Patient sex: M
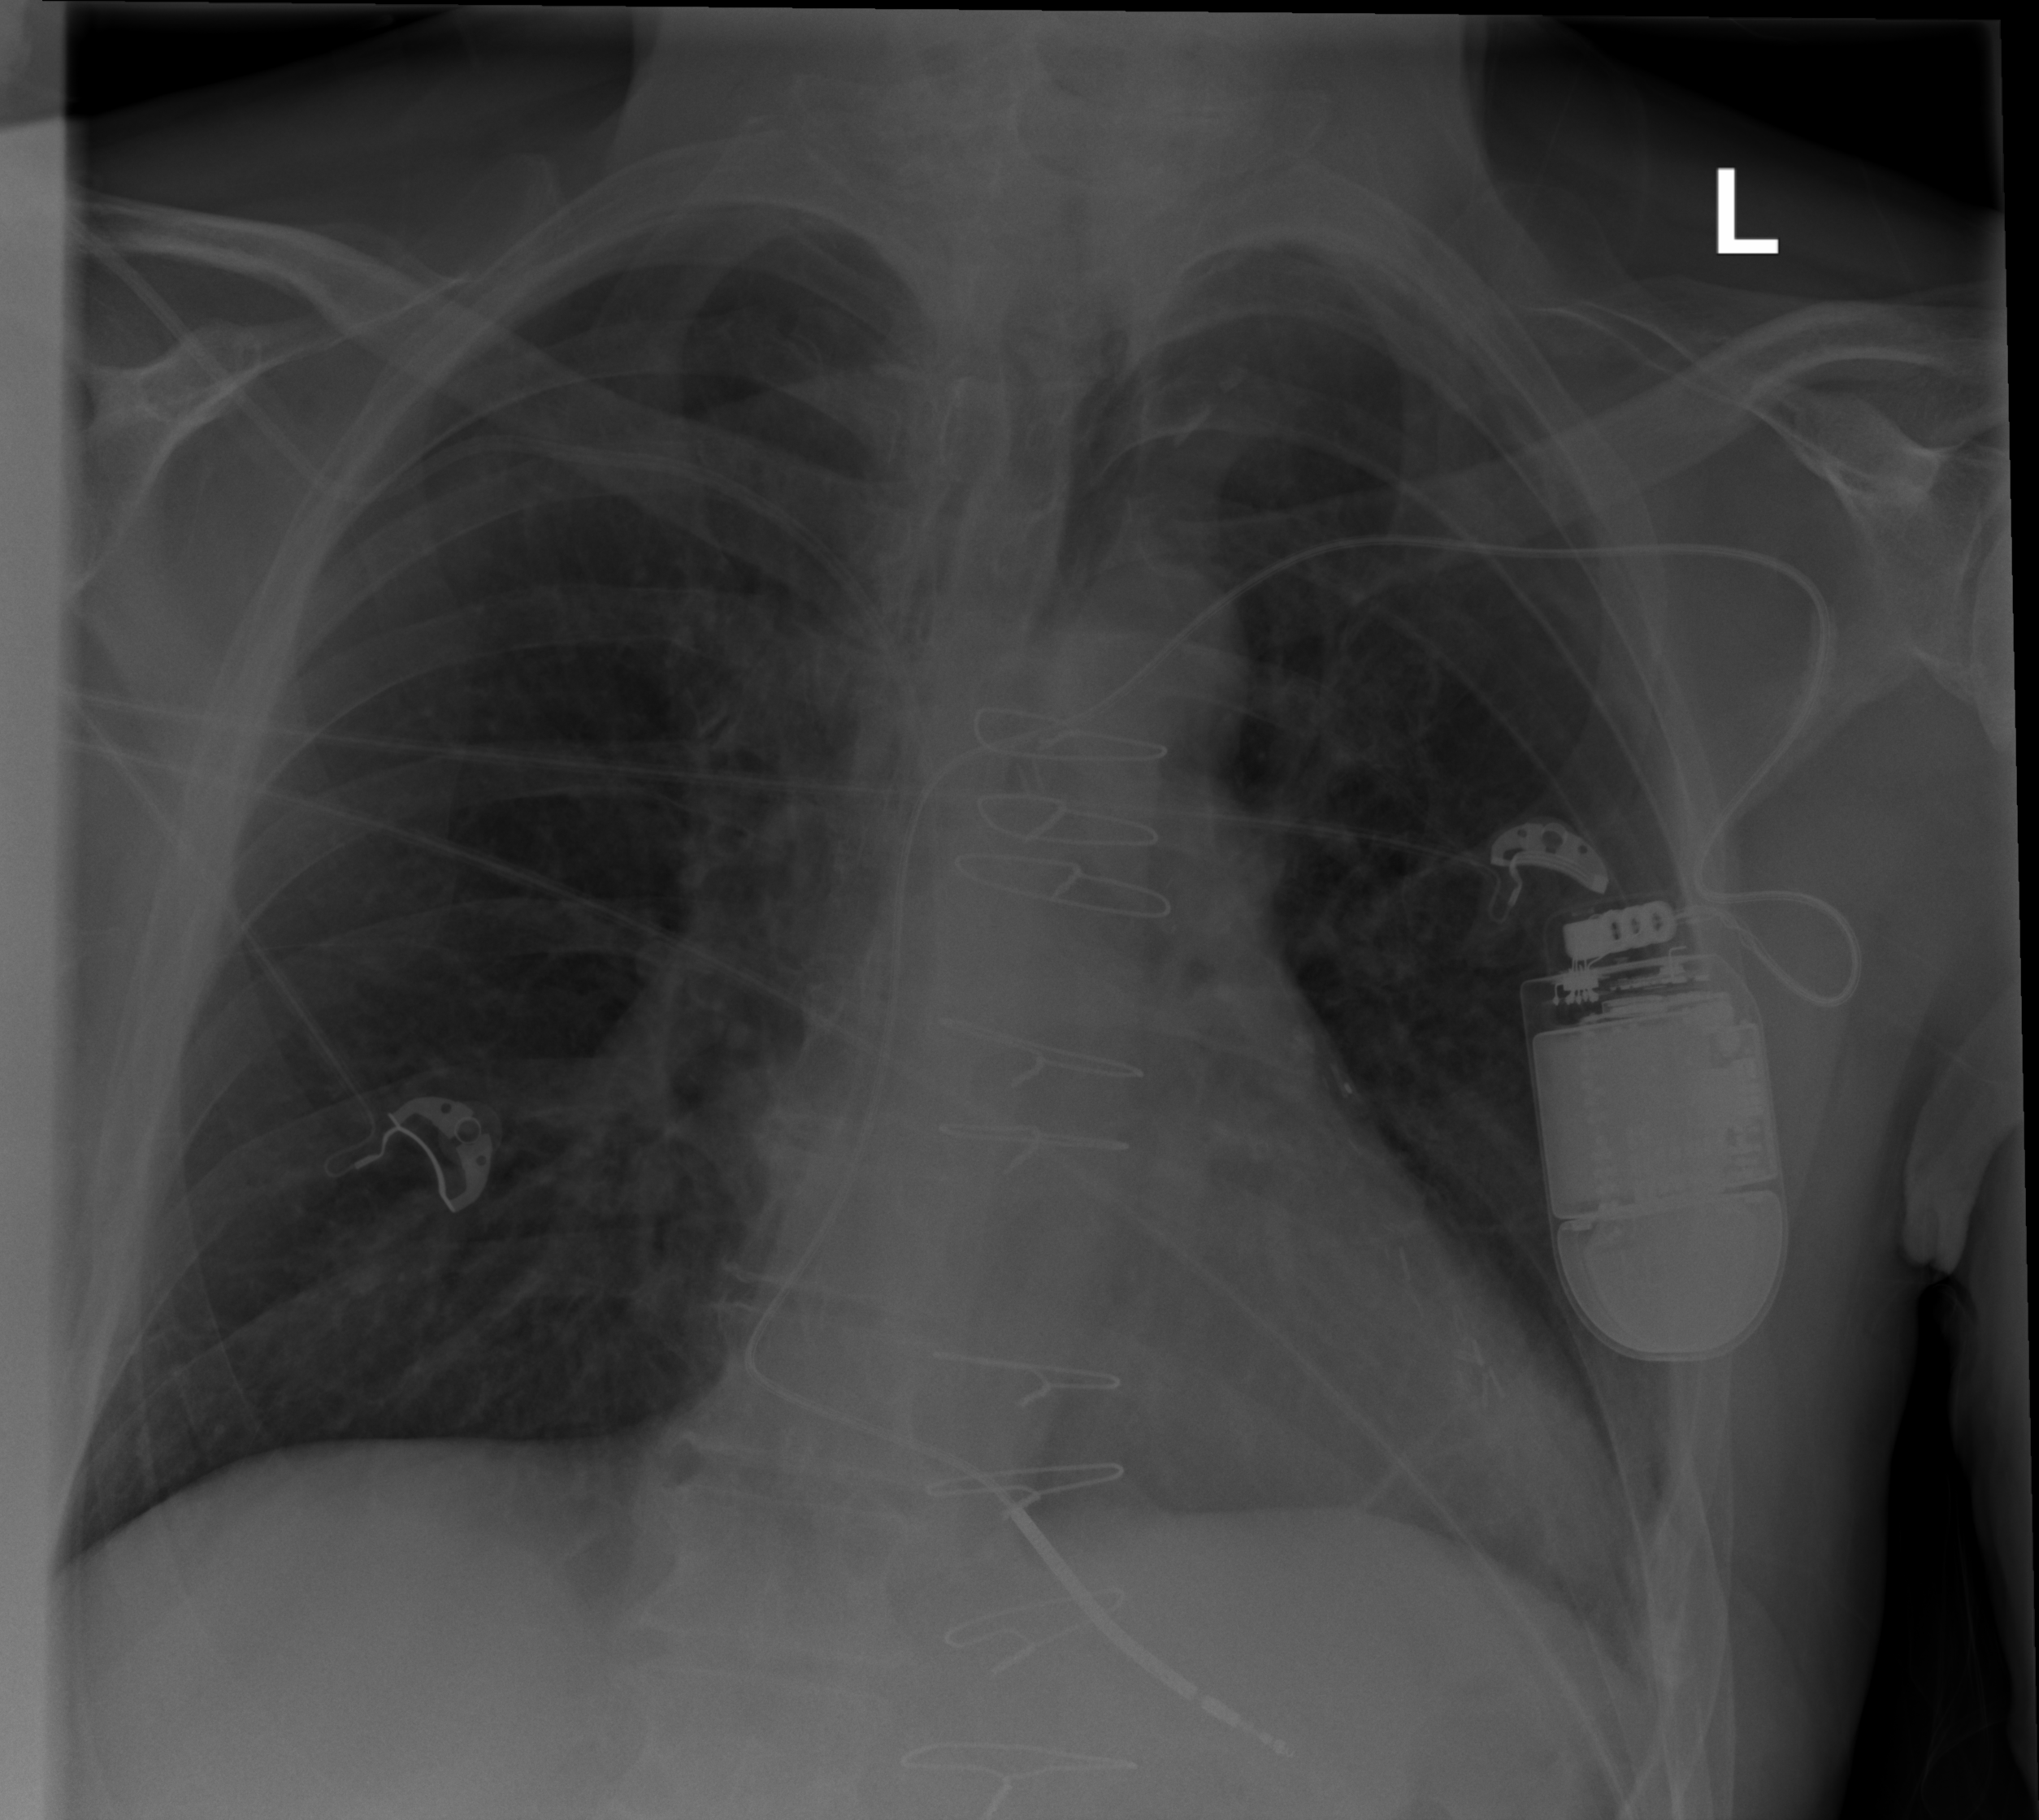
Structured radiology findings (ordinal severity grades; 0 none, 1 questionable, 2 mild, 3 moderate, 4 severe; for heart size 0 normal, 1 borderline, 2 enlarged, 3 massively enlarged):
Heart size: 1
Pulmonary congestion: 2
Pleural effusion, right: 0
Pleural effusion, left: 0
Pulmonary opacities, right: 0
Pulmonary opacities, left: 0
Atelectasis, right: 1
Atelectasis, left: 2